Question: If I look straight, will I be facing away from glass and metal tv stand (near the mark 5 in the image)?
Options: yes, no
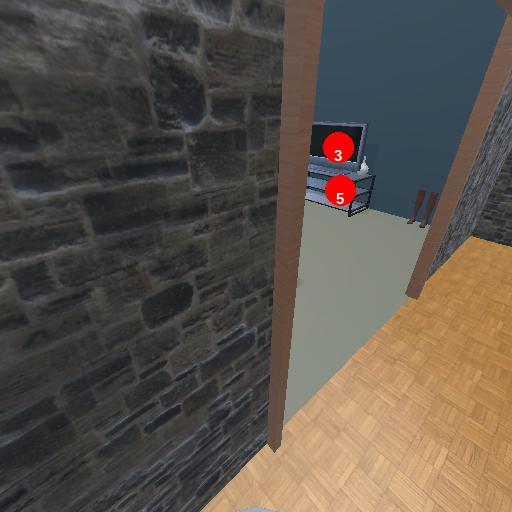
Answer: yes